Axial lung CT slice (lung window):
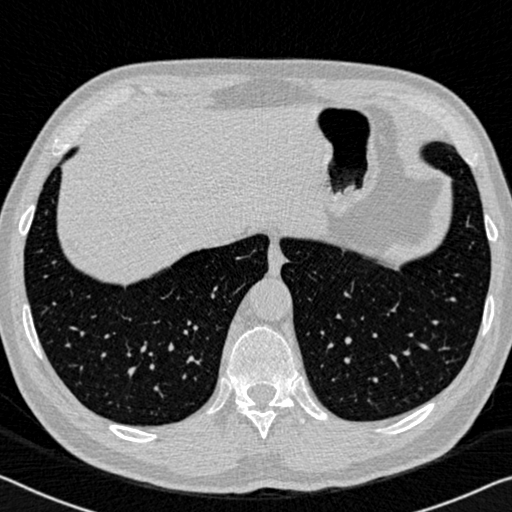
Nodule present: no